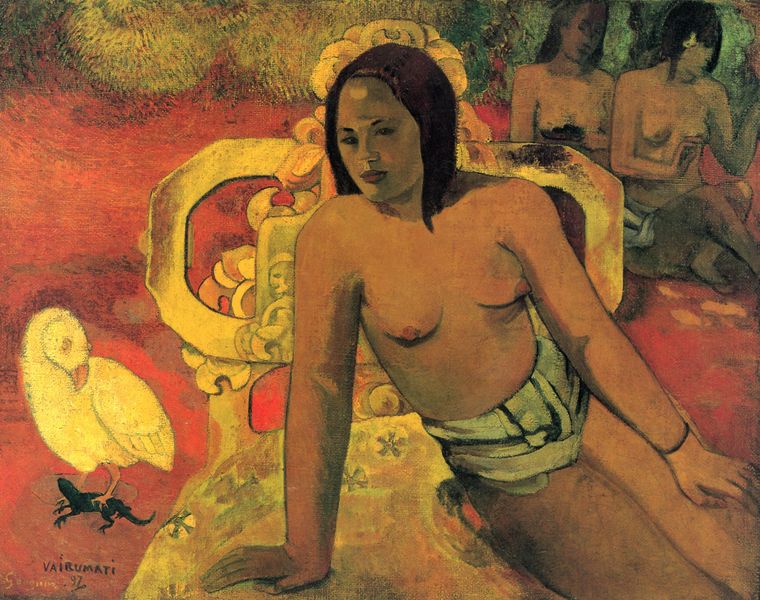
Titel: Variumati
Künstler: Paul Gauguin
Standort: Paris
Institution: Musée d'Orsay
Schlagwörter: akt, dunkel, gemälde, gruppe, hand, haut, körper, laub, lendenschurz, nackt, schatten, schurz, vogel, weiß, frauen, gelb, grün, landschaft, menschen, mädchen, sitzen, abend, blumen, braun, brust, bunt, busen, damen, frau, haar, hell, licht, mund, nase, orange, schwarz, stirn, stuhl, symbol, blick, gras, obst, rot, tier, tiere, tuch, wiese, expressionismus, malerei, ornament, symbolismus, arm, augen, gesicht, inkarnat, mensch, stein, taube, bildnis, gesten, hände, möbel, porträt, signatur, öl, erde, natur, brücke, busch, büsche, gebüsch, pastos, sonne, sträucher, boden, insel, gold, haare, sessel, sitzend, decke, drei, pflanzen, augenbrauen, lippen, rosa, schultern, schön, beine, kopfbedeckung, brüste, ente, gans, schnabel, modern, farbe, violett, figuren, stämme, thron, sitzende, handarbeit, nähen, inschrift, ornamente, bett, tiefe, bauch, nackte, aufstützen, exotik, exotisch, gauguin, nacktheit, schwarze, südsee, lendentuch, linie, paul, möve, schönheit, titel, krallen, liege, gestus, armband, armreif, dunkelhäutig, sehnsucht, beute, gaugin, unterhose, echse, salamander, eule, reptil, drei frauen, strähnen, symbole, eidechse, eidechsen, gecko, indianisch, schneidersitz, urvolk, rottöne, paul gauguin, indianer, tahiti, kultur, träumerisch, indisch, inka, maya, azteken, idol, barbusig, atzteken, gene, eingeborene, haiti, einheimische, schönheiten, cloisonnismus, hawaii, gaugain, gauguim, alergauguin, dodo, dronte, lendenschur, vairumati, indianderin, gemälde haiti, salamnder